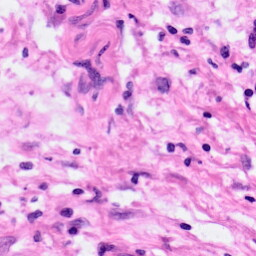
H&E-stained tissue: Pancreatic